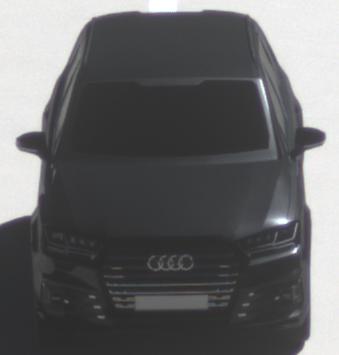
Make: Audi
Model: SQ7
Detailed model: -
Model produced from: 2016
Model produced until: 2018
Doors: 5
Color: black
Road condition: dry road
Daytime: morning or afternoon
Contrast: high contrast